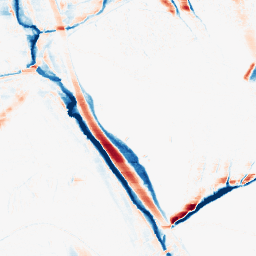
Category: morphological
Decomposition family: morphological_ellipse
Decomposition parameters: operation: average
width: 5
height: 20
Upsampling method: quadratic
Upsampling parameters: scale: 4
Upsampling scale: 4